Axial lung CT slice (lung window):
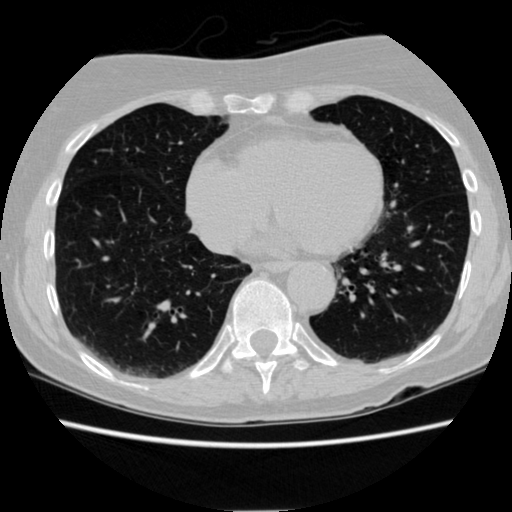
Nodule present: no